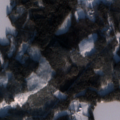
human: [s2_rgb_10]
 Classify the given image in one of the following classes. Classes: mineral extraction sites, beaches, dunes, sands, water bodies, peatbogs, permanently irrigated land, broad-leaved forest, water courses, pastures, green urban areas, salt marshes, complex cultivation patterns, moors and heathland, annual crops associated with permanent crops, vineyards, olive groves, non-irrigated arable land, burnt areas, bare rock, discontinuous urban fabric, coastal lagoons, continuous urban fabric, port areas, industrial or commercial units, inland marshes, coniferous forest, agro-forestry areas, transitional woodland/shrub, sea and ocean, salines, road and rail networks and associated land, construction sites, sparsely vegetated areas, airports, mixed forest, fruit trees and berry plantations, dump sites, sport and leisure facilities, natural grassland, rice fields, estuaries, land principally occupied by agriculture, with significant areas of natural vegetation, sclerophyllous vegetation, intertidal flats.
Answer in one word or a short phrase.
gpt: land principally occupied by agriculture, with significant areas of natural vegetation, coniferous forest, mixed forest, transitional woodland/shrub, water bodies